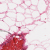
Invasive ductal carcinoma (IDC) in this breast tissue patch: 0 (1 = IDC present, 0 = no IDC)